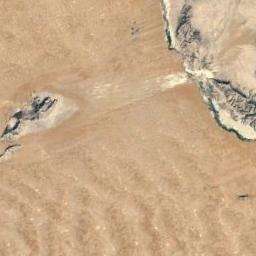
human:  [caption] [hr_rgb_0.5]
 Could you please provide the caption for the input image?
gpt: The white desert is next to the bare land .

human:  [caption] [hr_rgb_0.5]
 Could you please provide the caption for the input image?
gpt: The light yellow desert with wavy stripes covers the brown bare land .

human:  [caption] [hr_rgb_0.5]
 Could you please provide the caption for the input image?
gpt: There is some weed on the edge of this desert .

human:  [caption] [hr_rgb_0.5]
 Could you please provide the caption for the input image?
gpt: The desert has yellow sand and some small hills .

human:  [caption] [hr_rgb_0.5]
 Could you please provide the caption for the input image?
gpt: A yellow desert with some bare land and fissures beside .